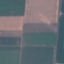
Label: AnnualCrop